Field crop: maize
Growth stage: 2
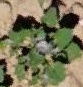
Species: chenopodium